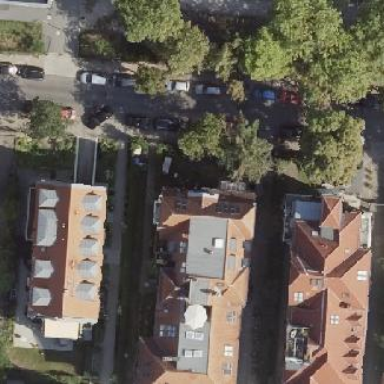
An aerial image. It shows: Apartments building with gambrel-shaped roof.